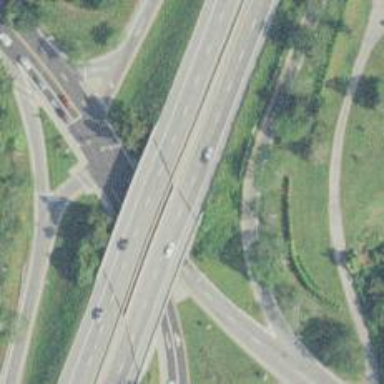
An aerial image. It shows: Asphalt bridge crossing over trunk highway expressway.